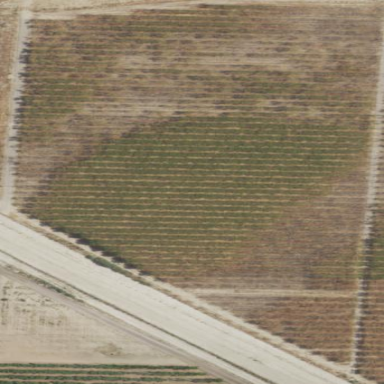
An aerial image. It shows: Orchard.